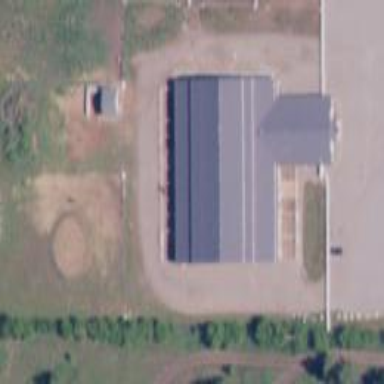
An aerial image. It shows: Veterinary building.